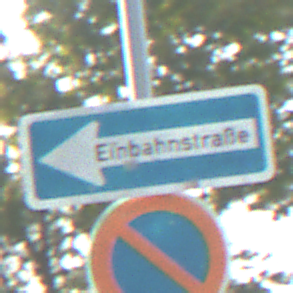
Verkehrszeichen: EinbahnstrasseLinksweisend
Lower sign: EingeschraenktesHalteverbot
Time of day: MorningAfternoon
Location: Outdoor (Suburban)
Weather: PartlyCloudy
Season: NotSpecified
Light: Natural